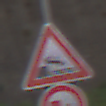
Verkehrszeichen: Ufer
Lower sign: UeberholverbotKraftfahrzeuge
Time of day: MorningAfternoon
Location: Outdoor (Suburban)
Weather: PartlyCloudy
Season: NotSpecified
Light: Natural